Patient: sex M, age 49
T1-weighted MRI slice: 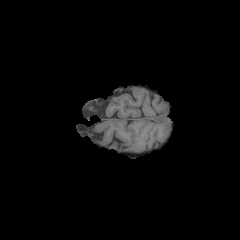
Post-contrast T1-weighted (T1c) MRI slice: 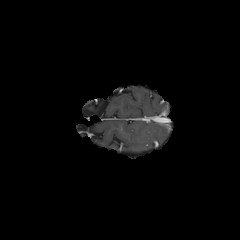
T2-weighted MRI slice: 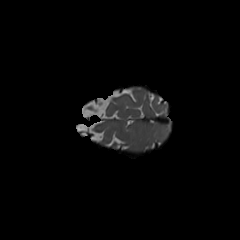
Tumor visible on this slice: no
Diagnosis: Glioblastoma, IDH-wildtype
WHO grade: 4